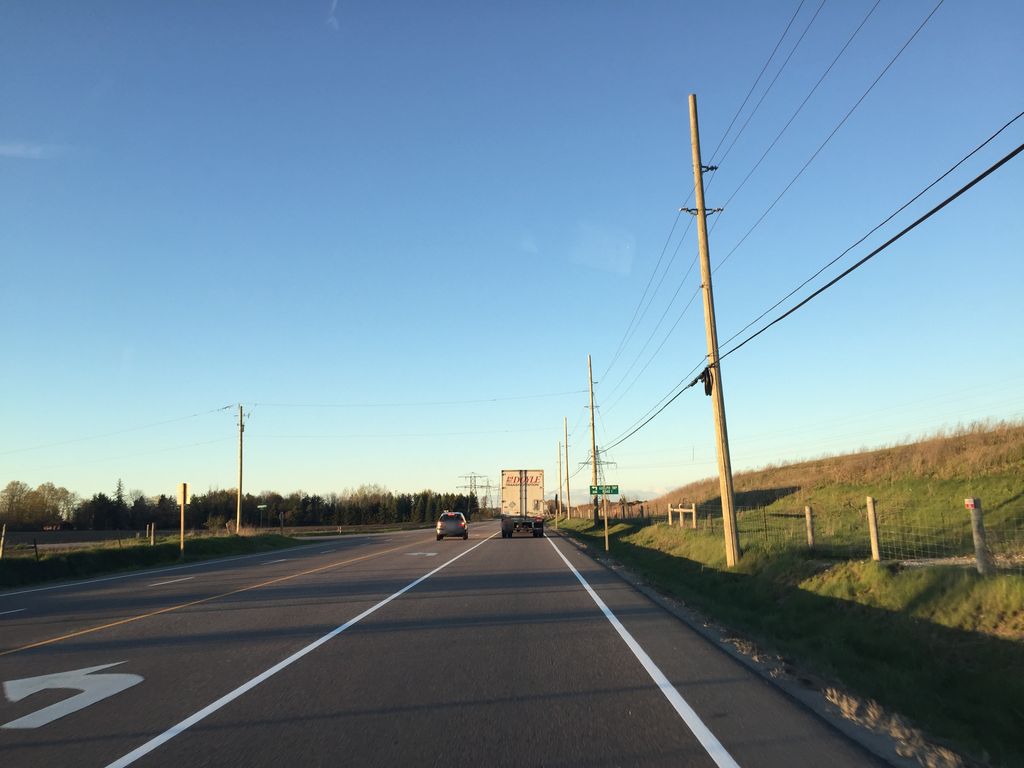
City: kitchener-waterloo